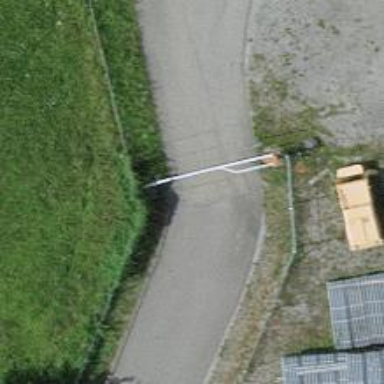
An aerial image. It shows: Lift gate barrier.